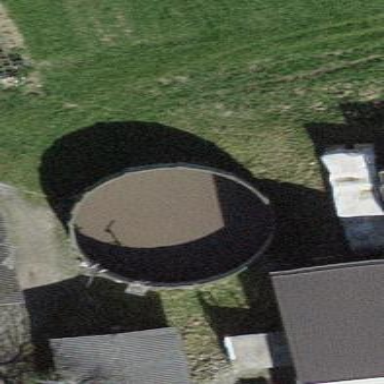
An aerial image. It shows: Storage tank that is man-made.